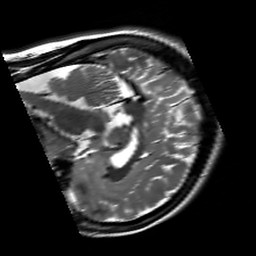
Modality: T2w
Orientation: sagittal
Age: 21
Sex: female
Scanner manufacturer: siemens
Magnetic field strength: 3 T
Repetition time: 7 s
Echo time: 0.09 s